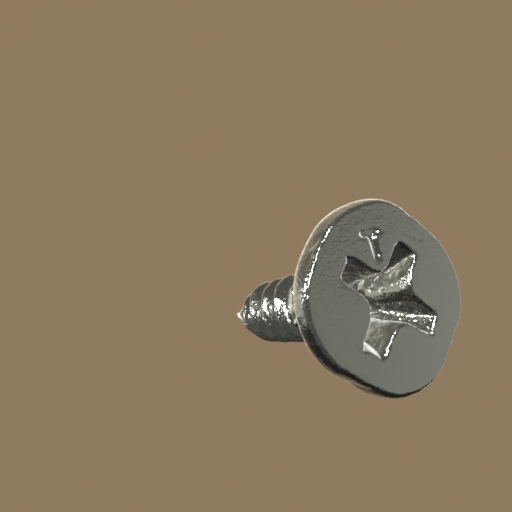
Label: screw